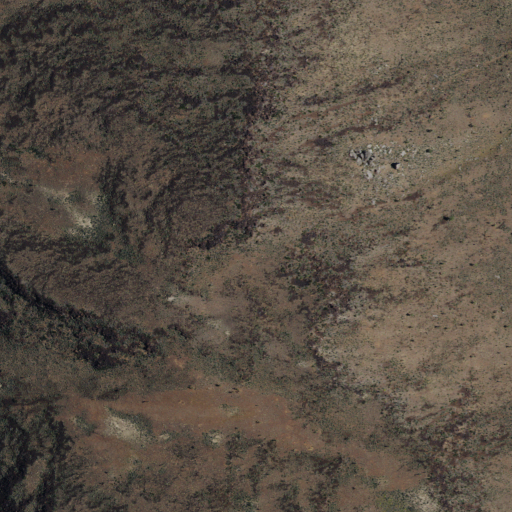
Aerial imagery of mountain in California named Silver Mountain containing only shrub